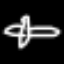
Label: airplane